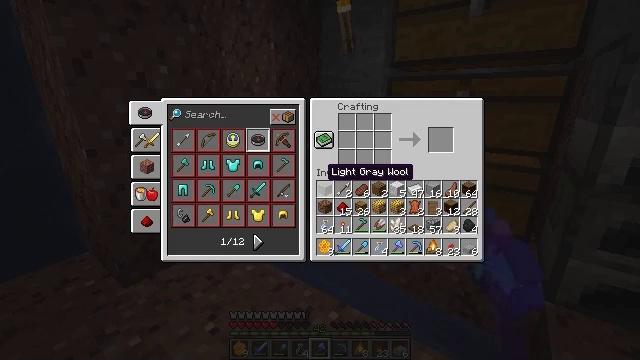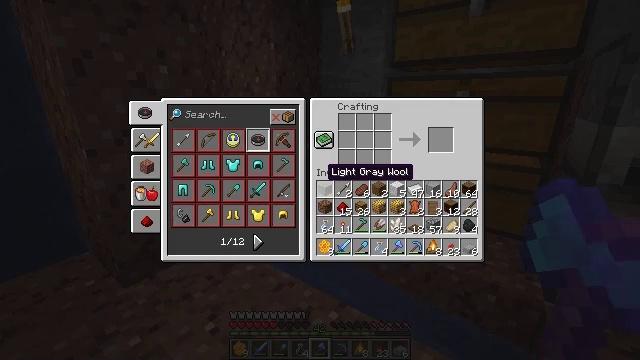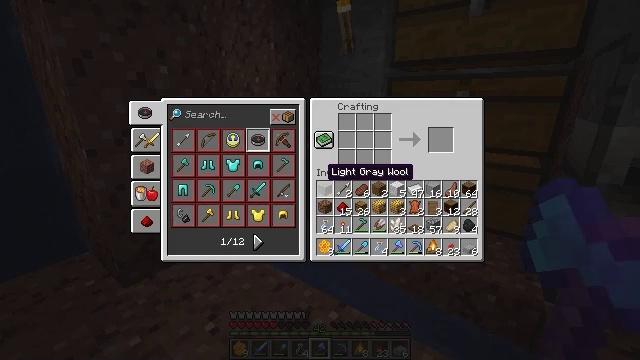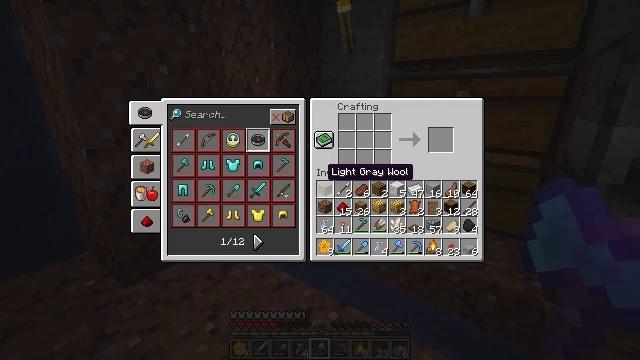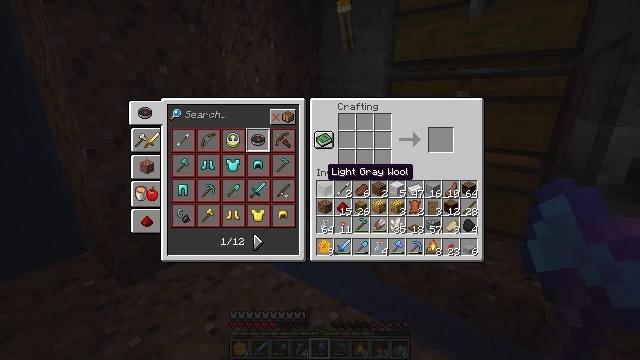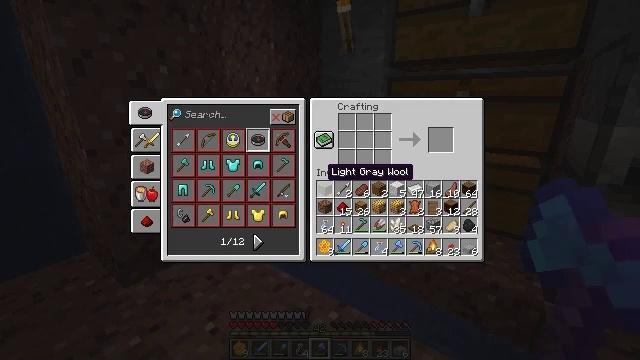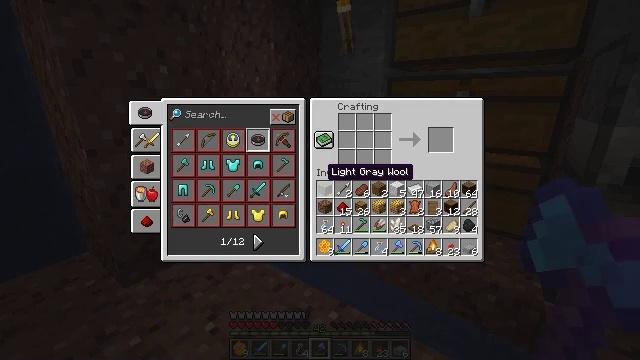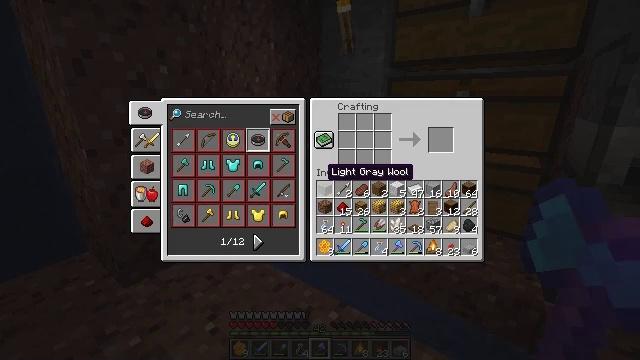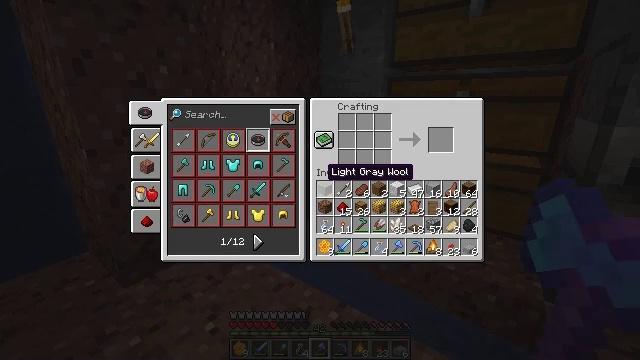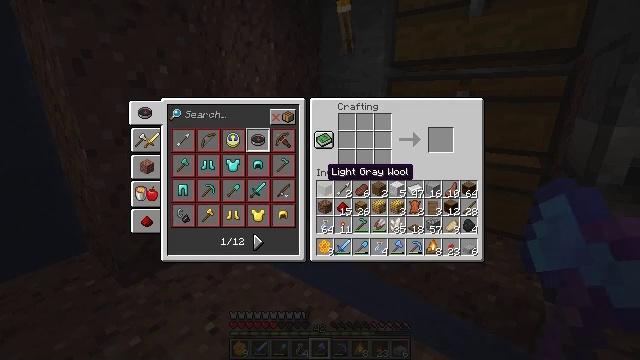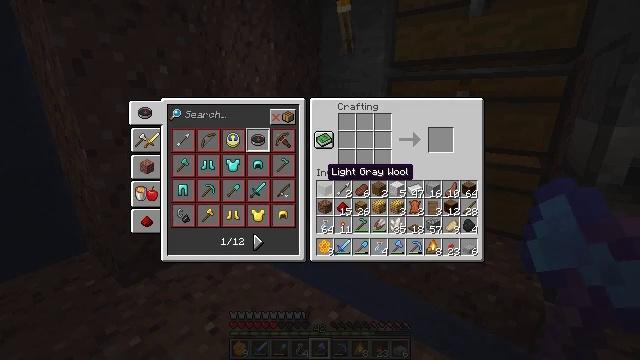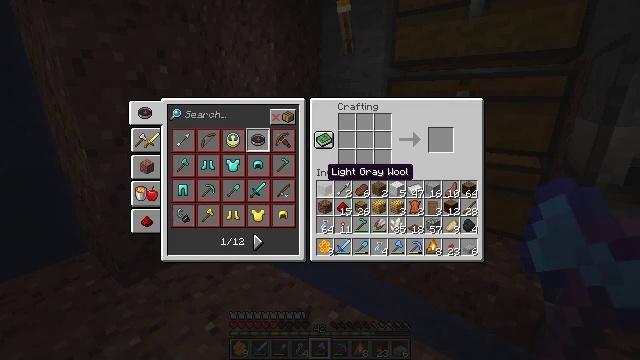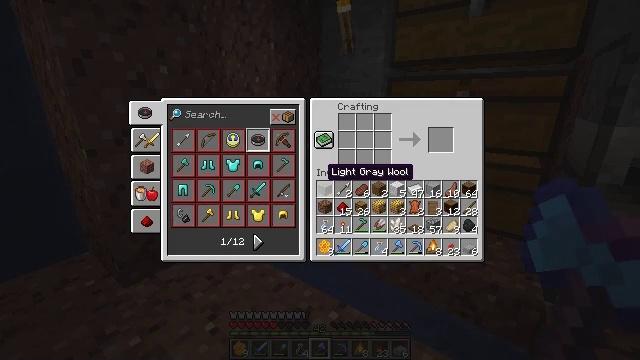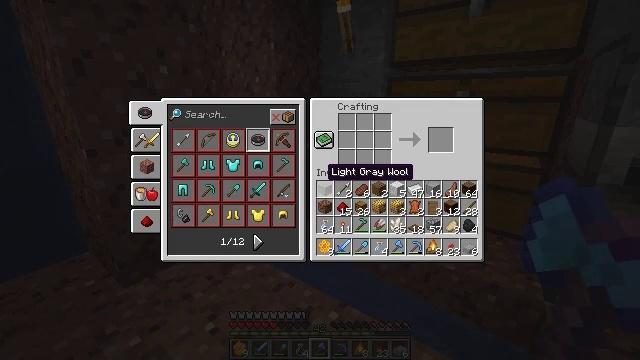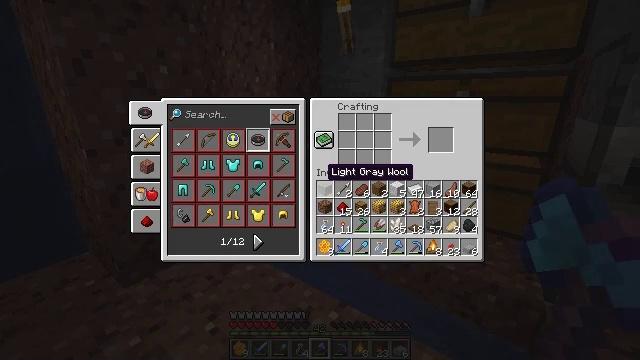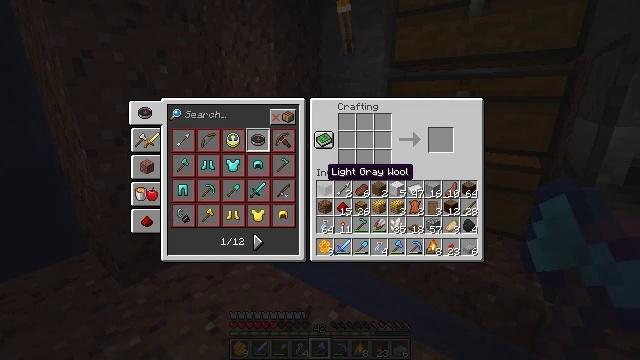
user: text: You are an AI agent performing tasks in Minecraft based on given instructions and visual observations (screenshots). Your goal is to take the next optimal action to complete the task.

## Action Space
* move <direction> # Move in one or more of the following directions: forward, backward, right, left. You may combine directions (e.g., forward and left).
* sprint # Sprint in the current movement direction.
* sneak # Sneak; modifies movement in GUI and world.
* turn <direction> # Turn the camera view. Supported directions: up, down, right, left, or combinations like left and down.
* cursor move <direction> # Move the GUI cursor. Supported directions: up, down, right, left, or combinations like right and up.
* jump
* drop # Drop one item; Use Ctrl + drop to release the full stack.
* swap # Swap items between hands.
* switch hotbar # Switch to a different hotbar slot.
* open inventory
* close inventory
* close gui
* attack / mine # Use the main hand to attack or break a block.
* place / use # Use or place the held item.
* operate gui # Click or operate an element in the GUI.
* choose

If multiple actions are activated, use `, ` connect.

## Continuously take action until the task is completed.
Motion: motion action
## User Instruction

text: Craft a glass bottle with glass.
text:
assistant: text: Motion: no_op
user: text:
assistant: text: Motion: no_op
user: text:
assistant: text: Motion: no_op
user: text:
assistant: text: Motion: no_op
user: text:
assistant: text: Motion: no_op
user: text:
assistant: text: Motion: no_op
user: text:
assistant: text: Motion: no_op
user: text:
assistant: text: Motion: no_op
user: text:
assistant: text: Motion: no_op
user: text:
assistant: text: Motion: no_op
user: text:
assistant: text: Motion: no_op
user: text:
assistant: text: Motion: no_op
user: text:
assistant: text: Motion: no_op
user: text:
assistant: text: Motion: no_op
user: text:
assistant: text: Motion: no_op
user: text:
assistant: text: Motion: no_op
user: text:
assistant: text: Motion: no_op
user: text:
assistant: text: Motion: no_op
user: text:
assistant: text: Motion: no_op
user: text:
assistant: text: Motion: no_op
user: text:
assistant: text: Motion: no_op
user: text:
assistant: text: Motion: no_op
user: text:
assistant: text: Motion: close gui
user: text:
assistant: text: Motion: no_op
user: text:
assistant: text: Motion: no_op
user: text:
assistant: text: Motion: no_op
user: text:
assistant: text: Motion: no_op
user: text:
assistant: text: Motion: turn right
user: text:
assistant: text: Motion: turn right
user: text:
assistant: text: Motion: turn right